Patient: sex M, age 61
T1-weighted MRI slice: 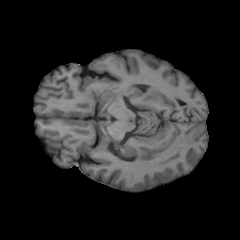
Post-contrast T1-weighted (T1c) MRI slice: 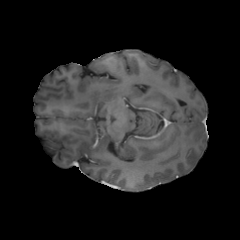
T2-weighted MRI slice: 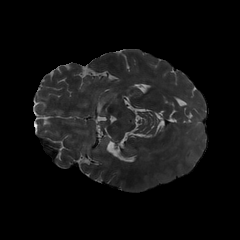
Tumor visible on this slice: no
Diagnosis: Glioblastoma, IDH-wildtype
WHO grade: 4